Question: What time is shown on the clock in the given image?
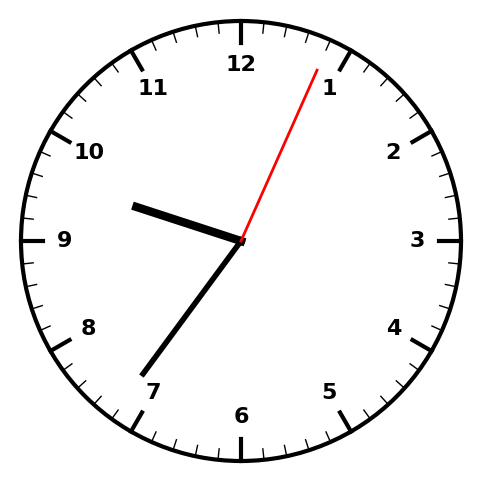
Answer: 09:36:04